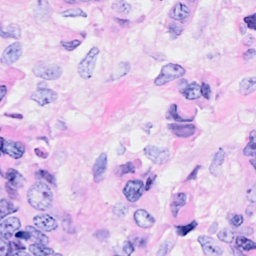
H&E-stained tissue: Breast